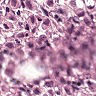
Metastatic tissue present: yes